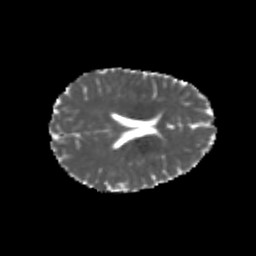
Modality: MD
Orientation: axial
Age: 20
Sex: female
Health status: healthy
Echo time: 0.074 s